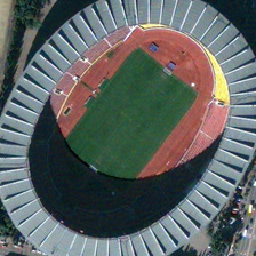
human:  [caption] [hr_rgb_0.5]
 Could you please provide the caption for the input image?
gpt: oval red, green grass, curved black land surrounded by silver oval architecture .

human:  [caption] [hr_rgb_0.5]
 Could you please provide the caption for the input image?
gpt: a lot of cars are running on the square .

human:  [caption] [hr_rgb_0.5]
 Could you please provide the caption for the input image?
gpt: a circular square is located in the middle of the road .

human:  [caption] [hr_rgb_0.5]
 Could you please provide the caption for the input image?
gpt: Elliptical building with elliptical red and green round.

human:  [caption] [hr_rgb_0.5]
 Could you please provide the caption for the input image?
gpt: Oval building, with oval red and square green space.